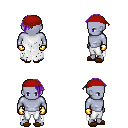
a pixel art fantasy rpg character, male body template, dark elf, purple skin, white tattered cape, white pants, purple long mohawk hairstyle, red bandana, gold gloves, brown slippers, four views (front, back, left, right), 2x2 character sprite sheet, small pixel art, hard edges, no anti-aliasing